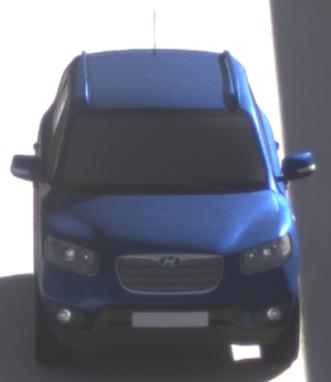
Make: Hyundai
Model: Santa Fe 2.4
Detailed model: Santa Fe (CM)
Model produced from: 2010/01
Model produced until: 2012/09
Doors: 5
Color: blue
Road condition: dry road
Daytime: morning or afternoon
Contrast: high contrast